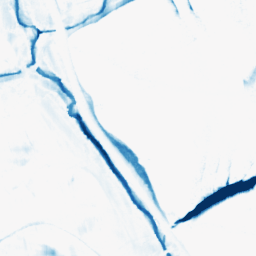
Category: morphological
Decomposition family: morphological_rect
Decomposition parameters: operation: closing
width: 10
height: 20
Upsampling method: bilinear
Upsampling parameters: scale: 2
Upsampling scale: 2